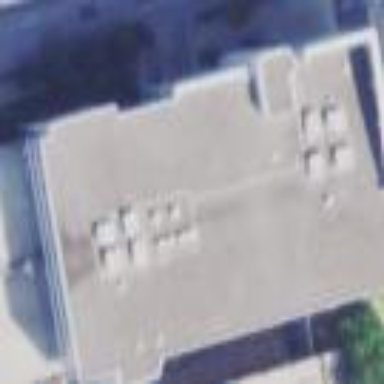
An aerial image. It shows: Office building.